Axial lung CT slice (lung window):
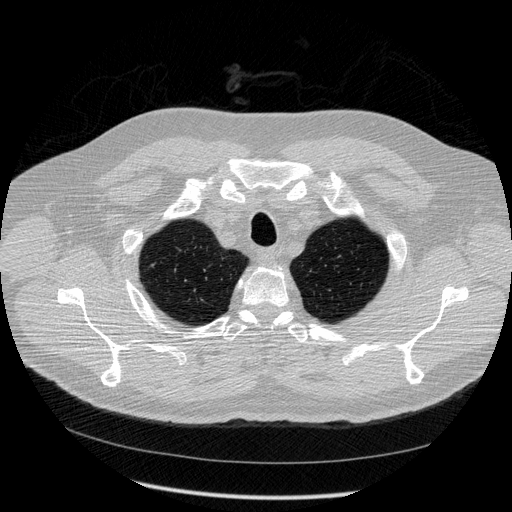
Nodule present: no